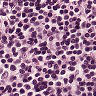
Metastatic tissue present: no